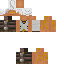
A male human skin with medium skin, wearing brown long hair dressed in a blue tshirt and brown pants, featuring a closed mouth.